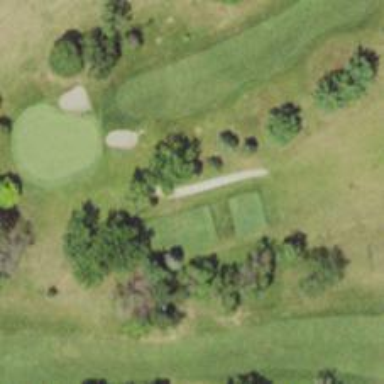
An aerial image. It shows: Path for both road and golf.